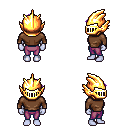
a pixel art fantasy rpg character, female body template, dark elf, purple skin, brown long-sleeve shirt, magenta pants, purple long mohawk hairstyle, gold helm, four views (front, back, left, right), 2x2 character sprite sheet, small pixel art, hard edges, no anti-aliasing